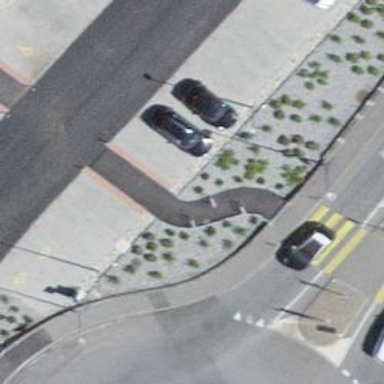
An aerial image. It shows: Cycle barrier.